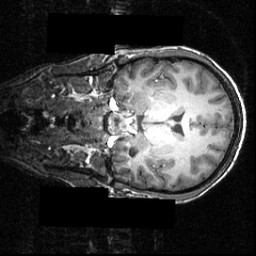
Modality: T1w
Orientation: coronal
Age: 20
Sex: male
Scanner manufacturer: siemens
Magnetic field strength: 3.951 T
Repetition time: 1.5 s
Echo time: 0.00335 s